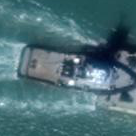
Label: civil